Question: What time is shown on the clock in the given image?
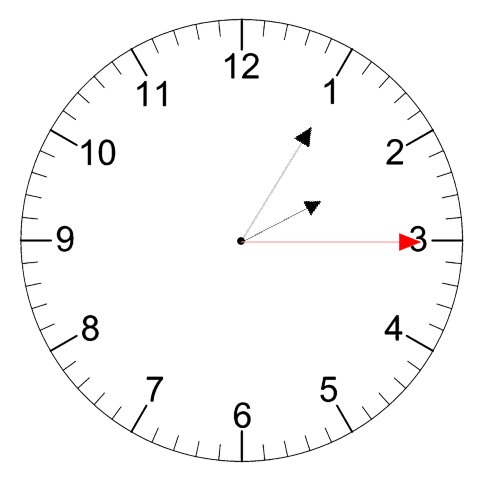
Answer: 02:05:15